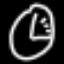
Label: clock